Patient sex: M
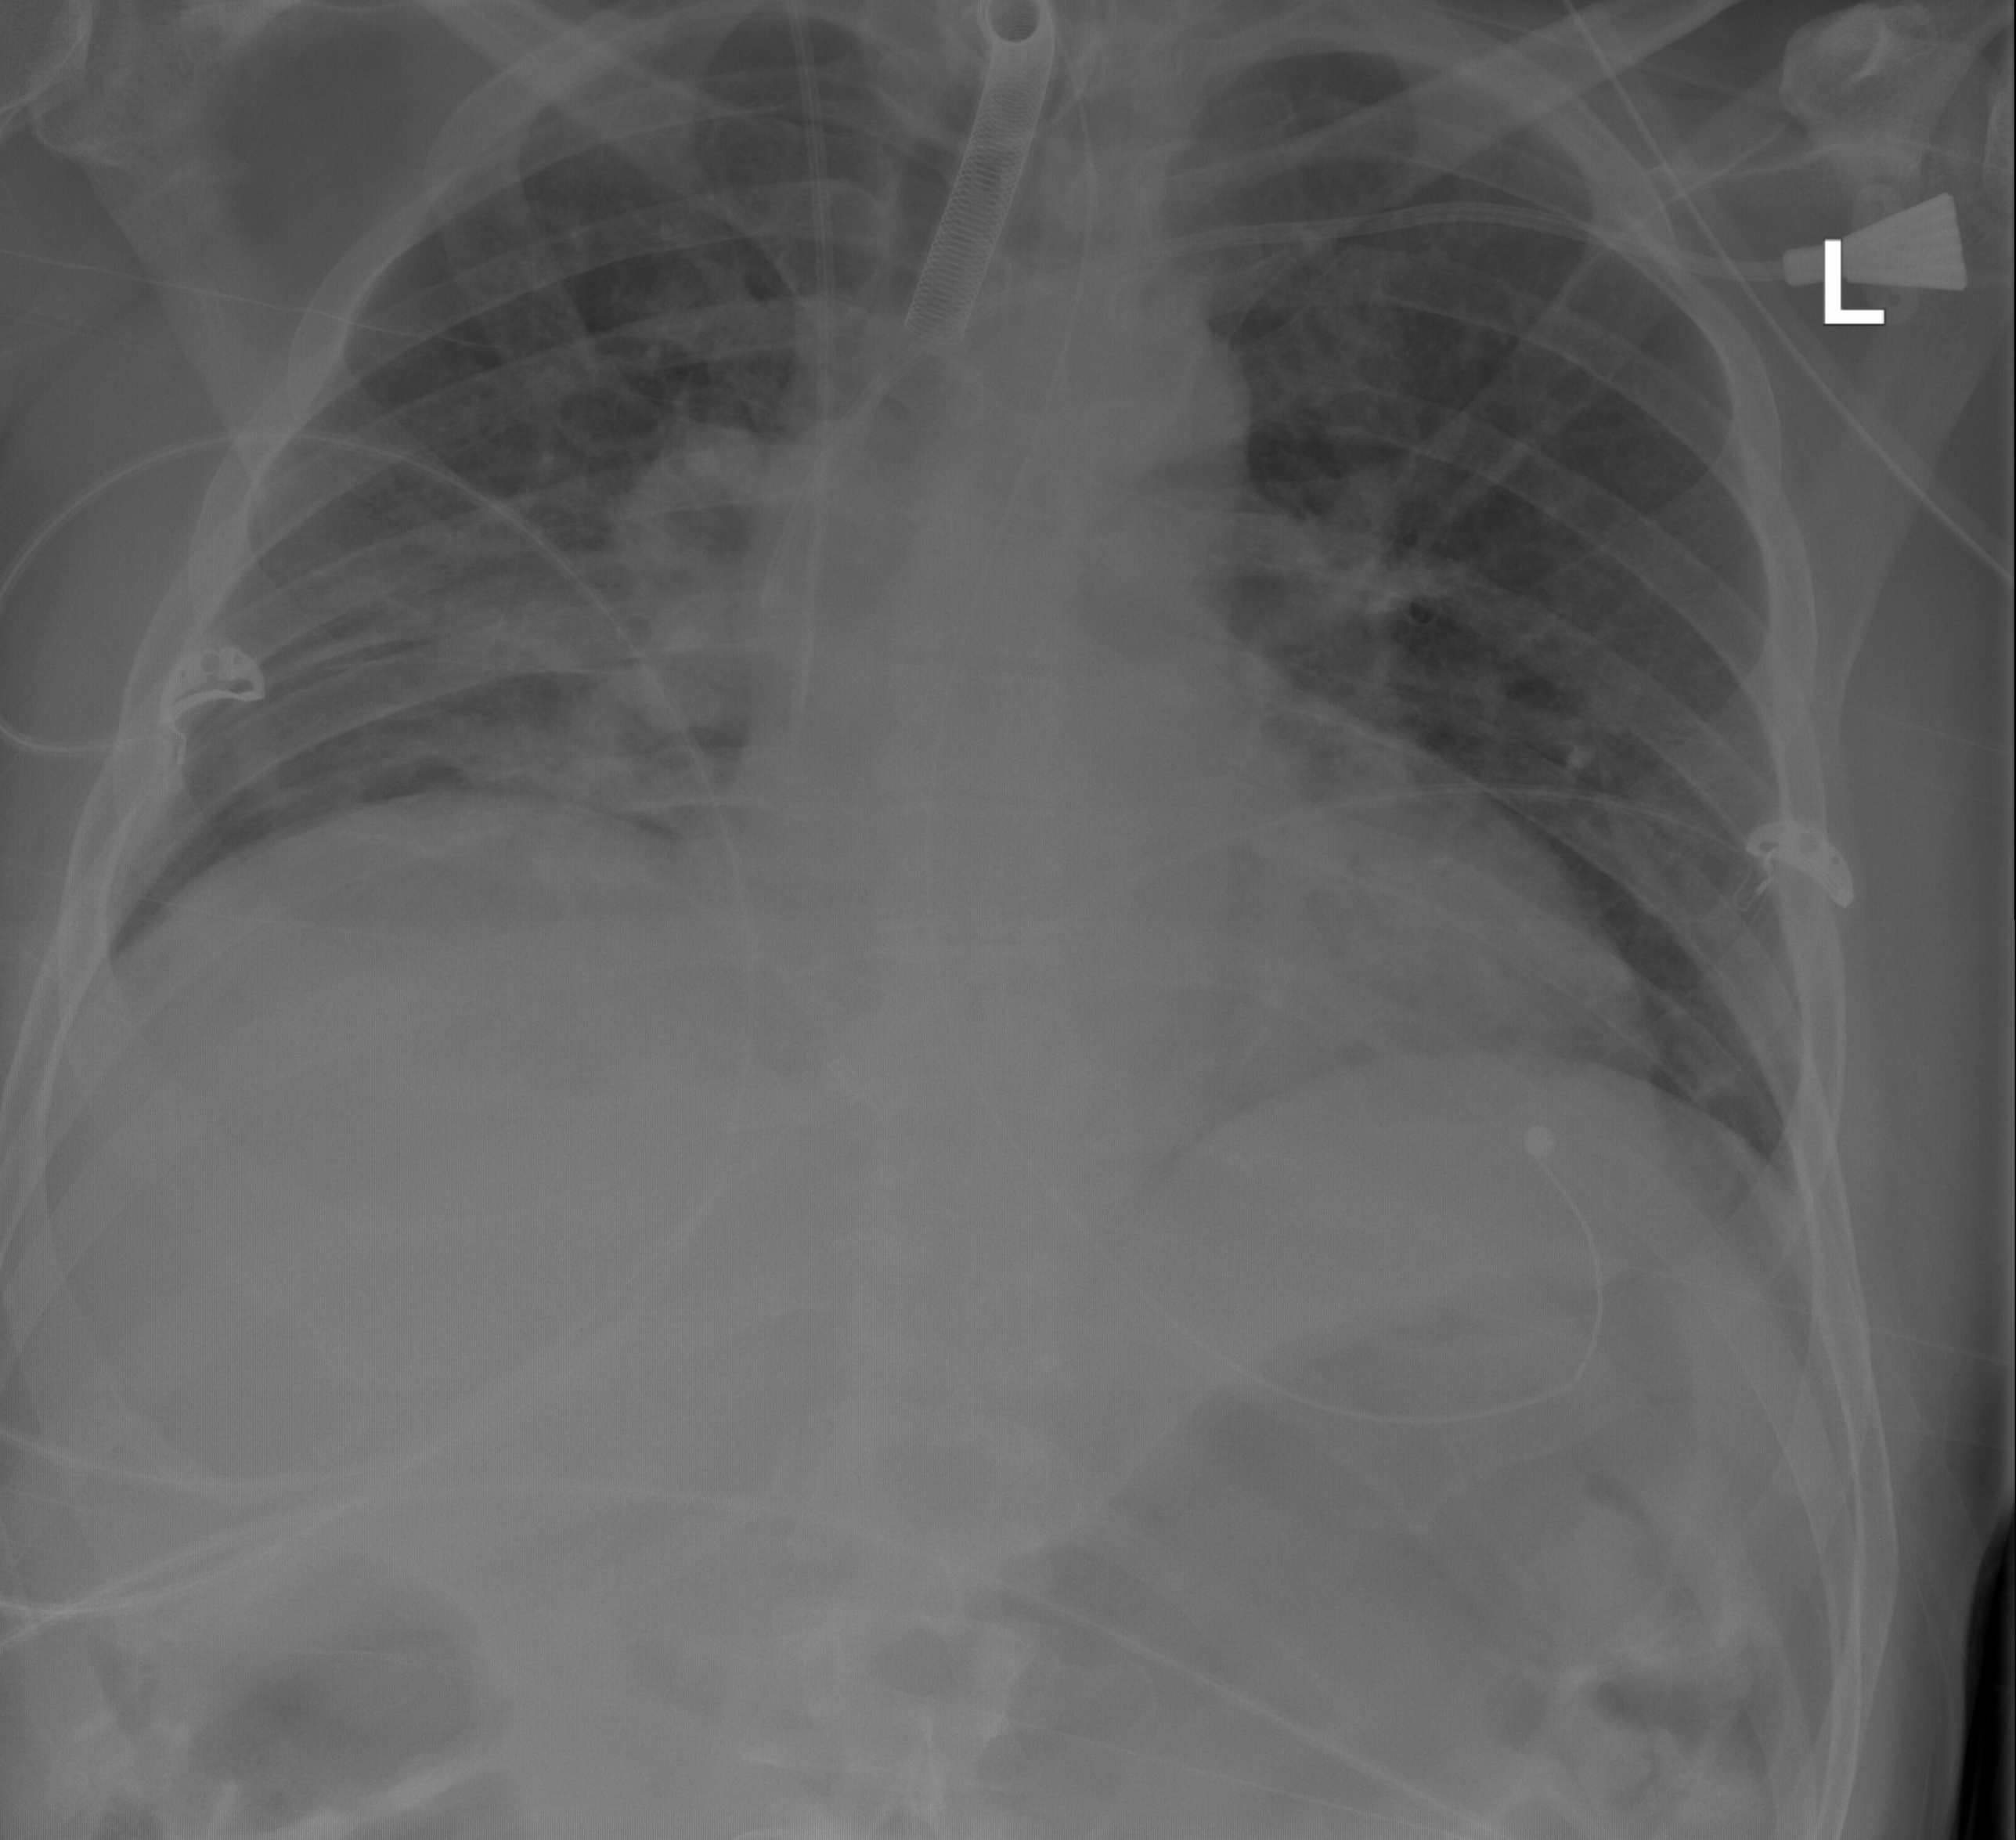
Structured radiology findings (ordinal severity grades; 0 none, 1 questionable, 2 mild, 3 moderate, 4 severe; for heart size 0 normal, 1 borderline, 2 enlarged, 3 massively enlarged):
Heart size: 2
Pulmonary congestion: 0
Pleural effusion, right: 0
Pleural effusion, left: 0
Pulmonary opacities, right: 2
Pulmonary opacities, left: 0
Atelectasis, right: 2
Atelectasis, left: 0